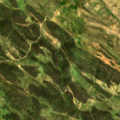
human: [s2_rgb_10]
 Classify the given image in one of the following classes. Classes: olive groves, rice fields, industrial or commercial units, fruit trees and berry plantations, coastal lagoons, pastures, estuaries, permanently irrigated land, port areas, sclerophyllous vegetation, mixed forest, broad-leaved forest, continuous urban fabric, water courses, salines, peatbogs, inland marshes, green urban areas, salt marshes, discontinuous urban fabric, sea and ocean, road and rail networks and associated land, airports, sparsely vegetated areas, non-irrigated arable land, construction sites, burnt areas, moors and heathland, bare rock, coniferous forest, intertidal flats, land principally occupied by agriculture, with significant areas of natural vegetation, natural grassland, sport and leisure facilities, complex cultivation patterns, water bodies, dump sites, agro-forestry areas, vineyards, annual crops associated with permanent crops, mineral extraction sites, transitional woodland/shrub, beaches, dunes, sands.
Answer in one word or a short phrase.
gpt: pastures, sclerophyllous vegetation, transitional woodland/shrub